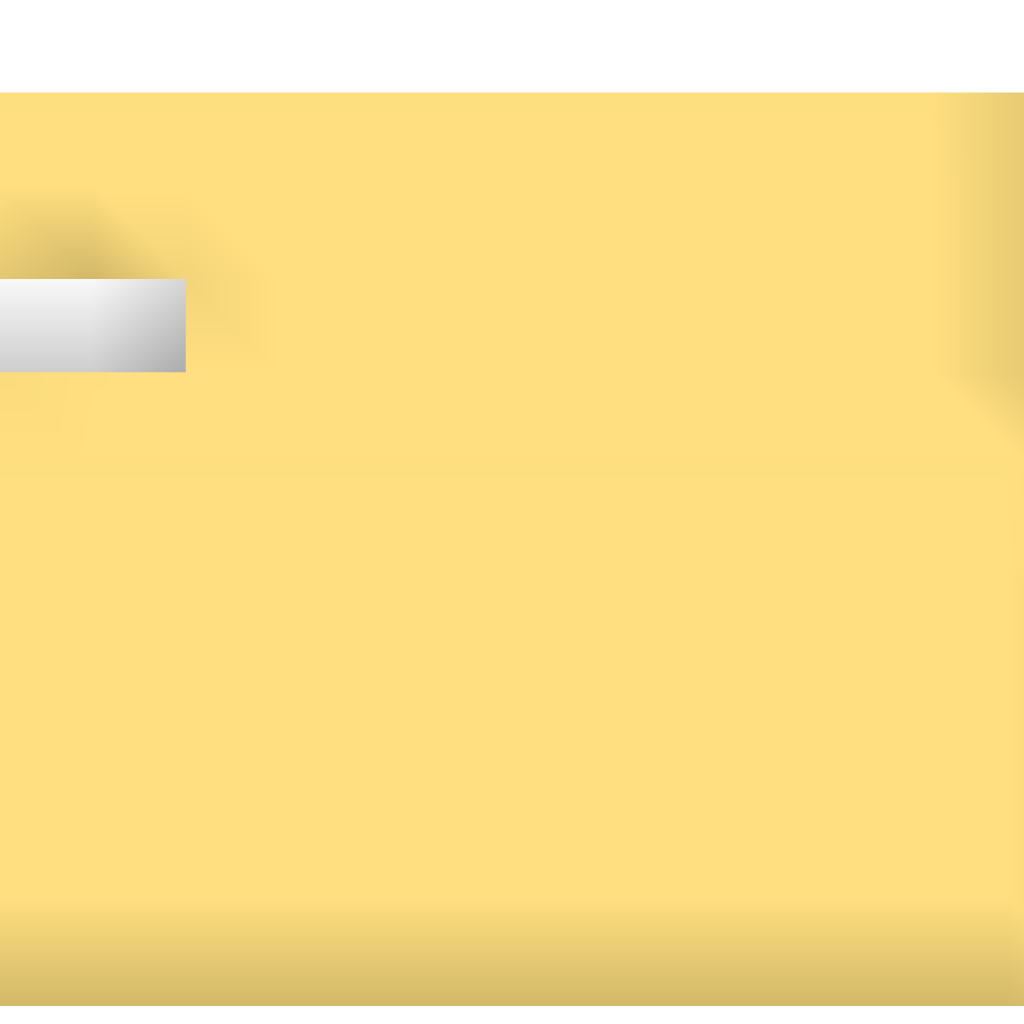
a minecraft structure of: Small Redstone House bad low quality